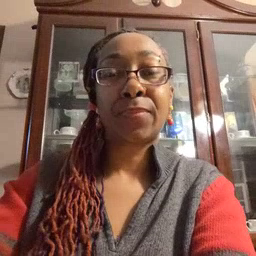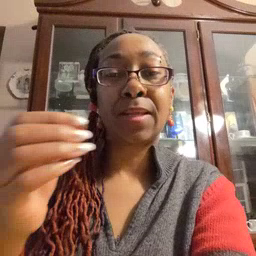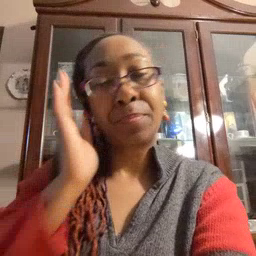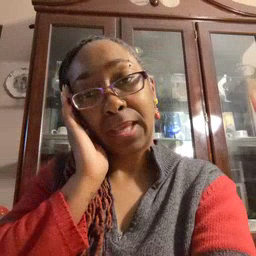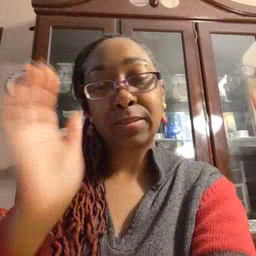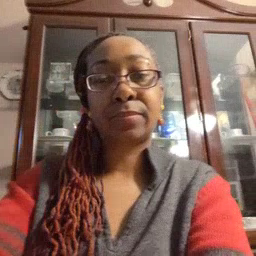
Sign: bed